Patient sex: M
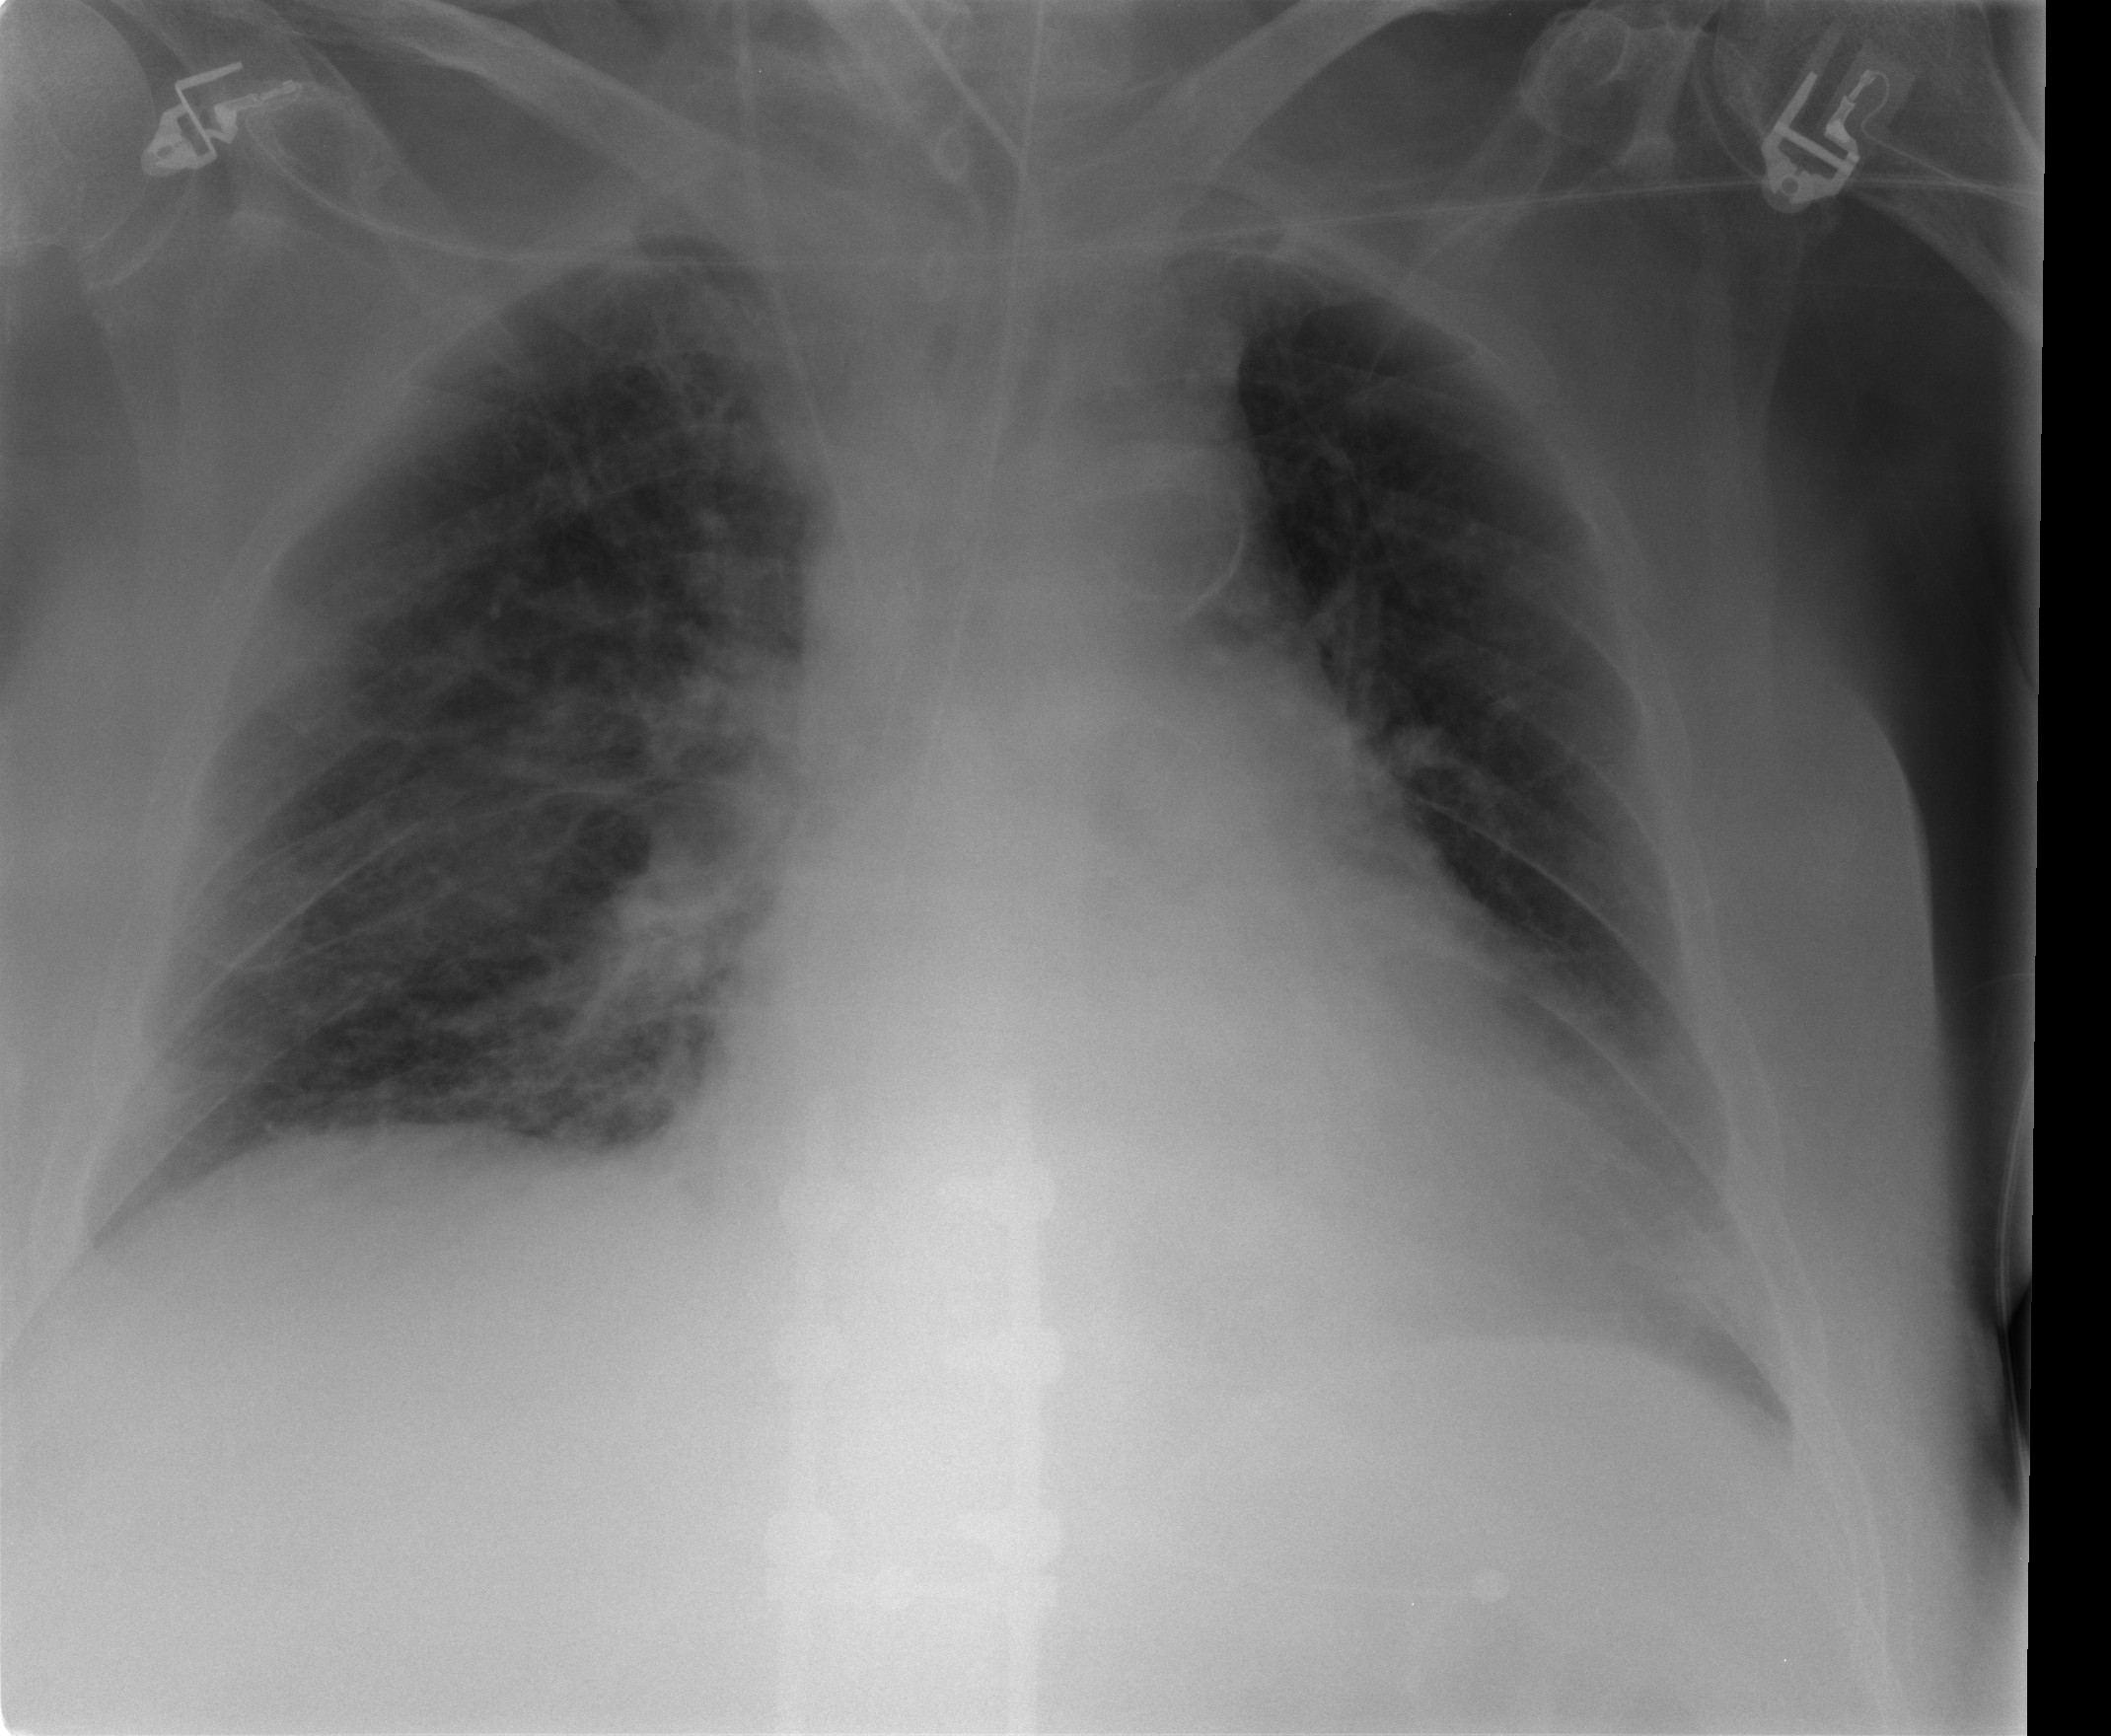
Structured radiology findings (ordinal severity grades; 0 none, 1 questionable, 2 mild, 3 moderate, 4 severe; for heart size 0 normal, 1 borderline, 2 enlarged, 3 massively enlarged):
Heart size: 2
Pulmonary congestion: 2
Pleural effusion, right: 0
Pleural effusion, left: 1
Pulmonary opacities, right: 0
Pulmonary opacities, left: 0
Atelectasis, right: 2
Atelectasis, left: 2